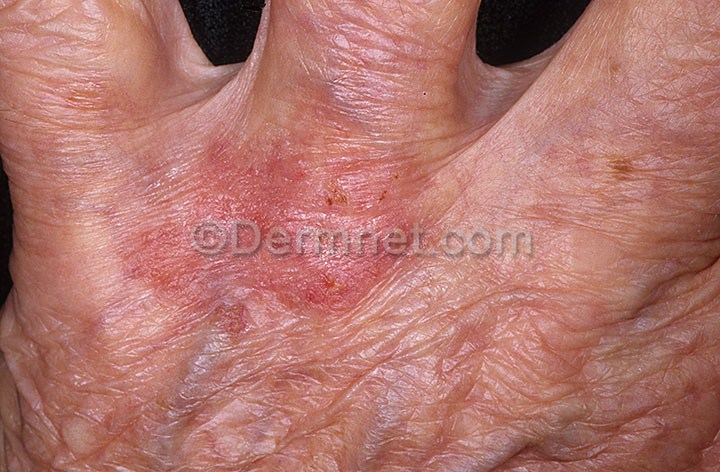
Disease: Actinic Keratosis Basal Cell Carcinoma and other Malignant Lesions